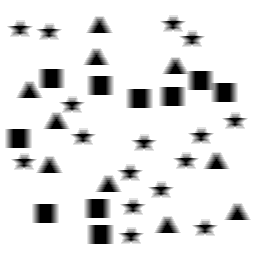
Squares: 10
Triangles: 10
Stars: 16
Total shapes: 36